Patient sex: F
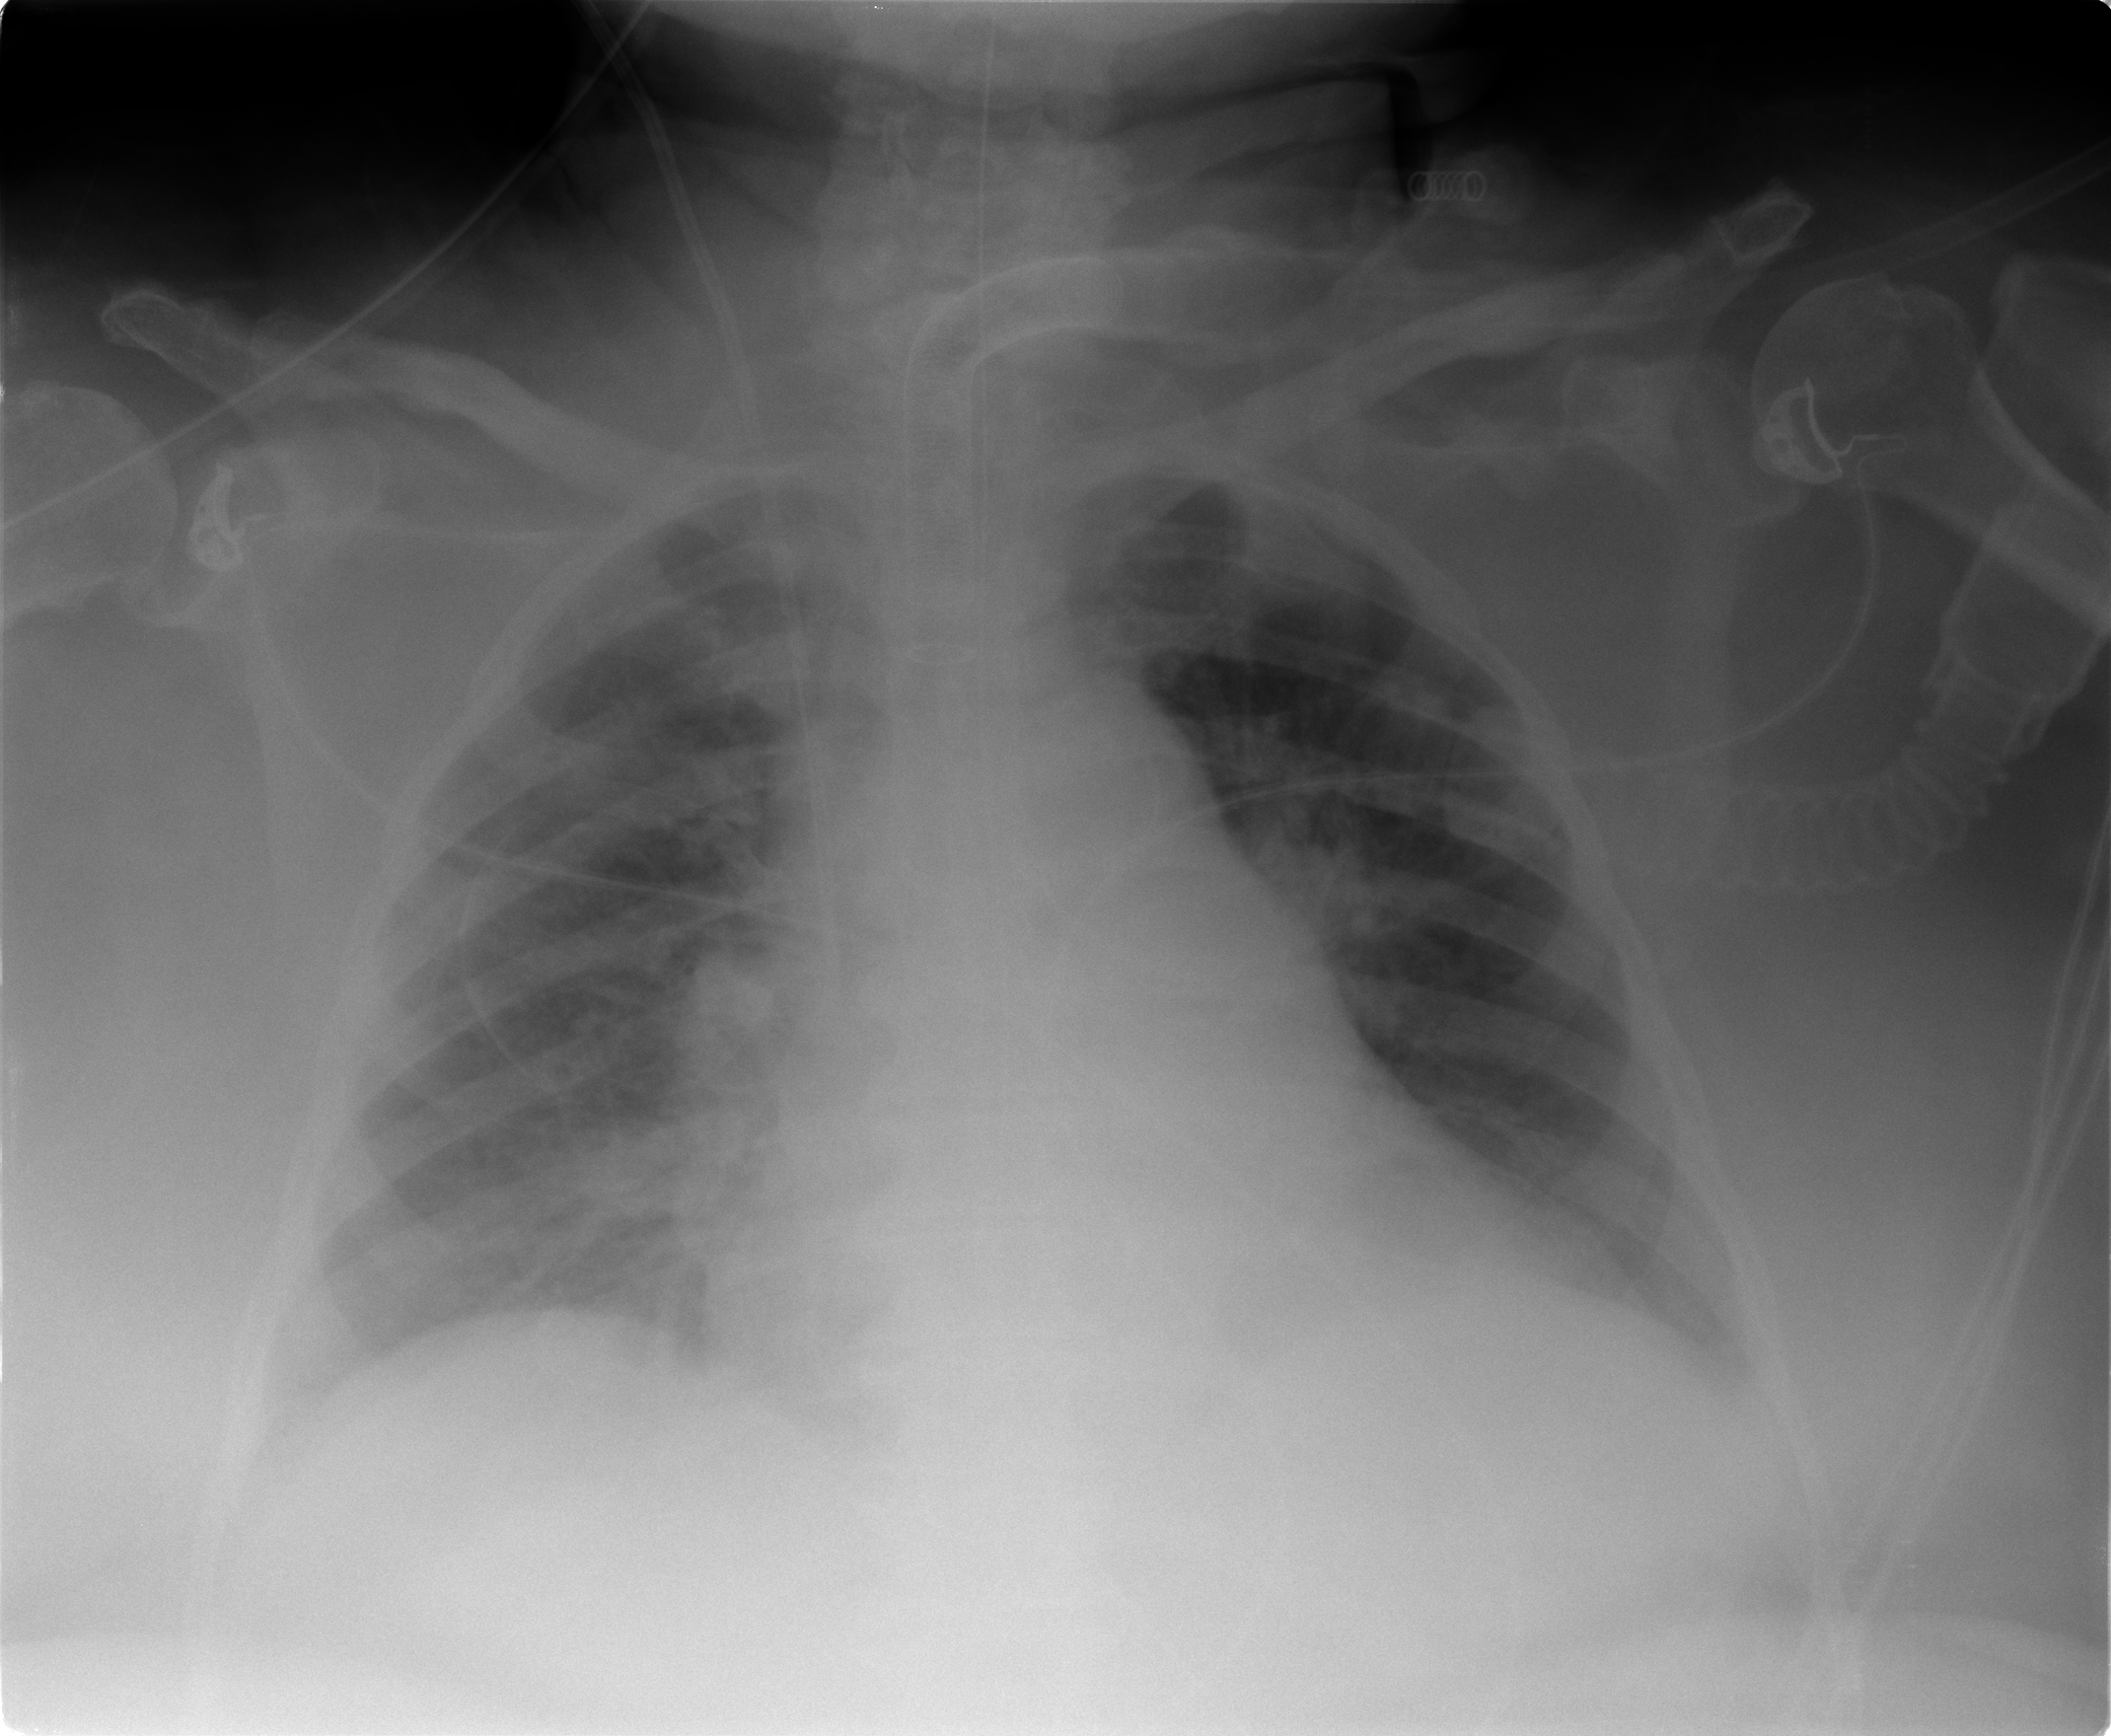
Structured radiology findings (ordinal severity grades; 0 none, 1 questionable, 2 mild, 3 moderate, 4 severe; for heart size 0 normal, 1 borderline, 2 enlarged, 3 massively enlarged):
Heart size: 2
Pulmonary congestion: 2
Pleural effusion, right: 1
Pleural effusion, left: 1
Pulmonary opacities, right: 2
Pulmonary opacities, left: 0
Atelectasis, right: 2
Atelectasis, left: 2